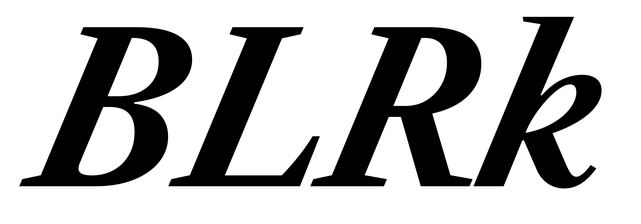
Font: LibreCaslonText-Italic_Bold_Italic